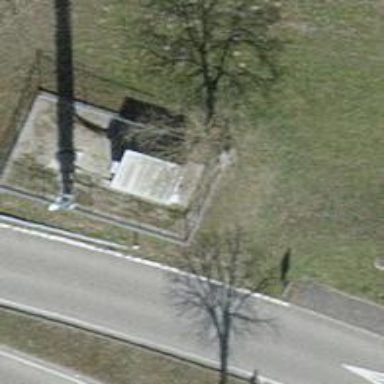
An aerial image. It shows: Communication tower.